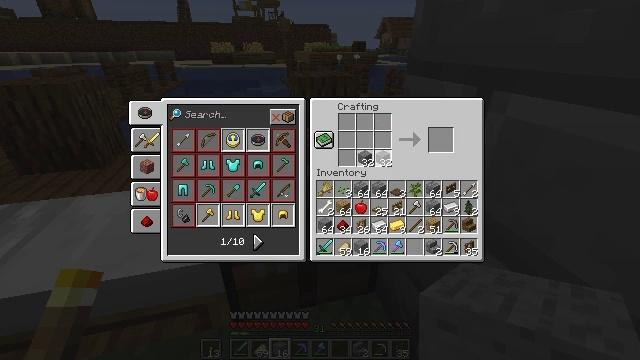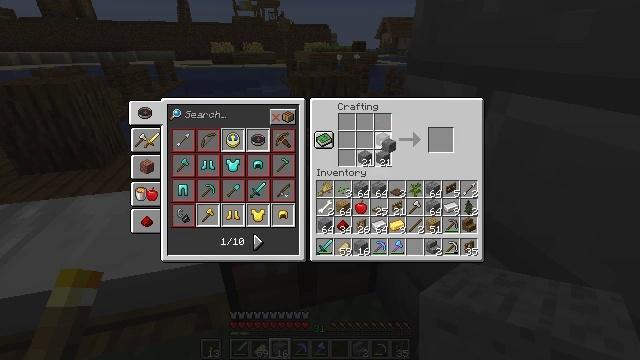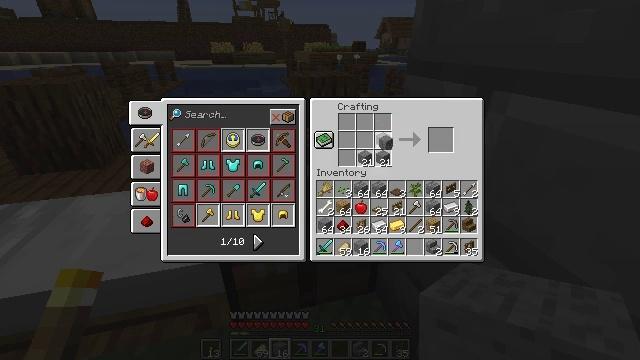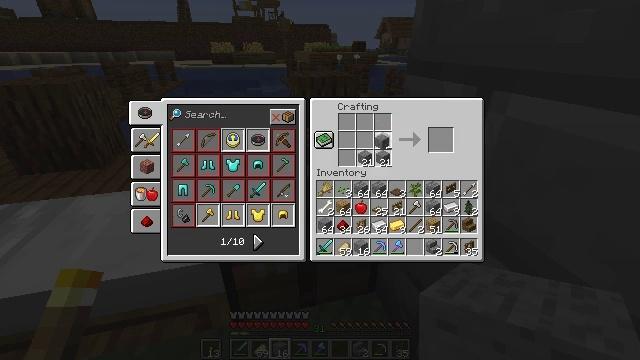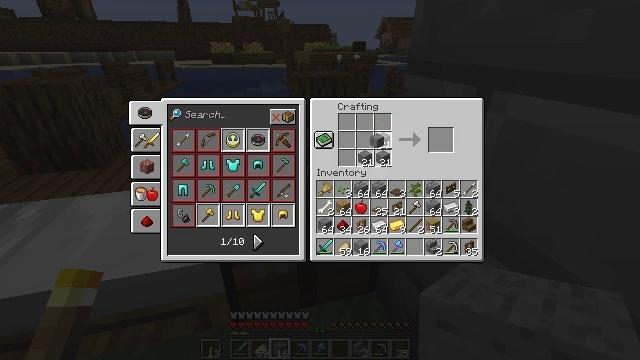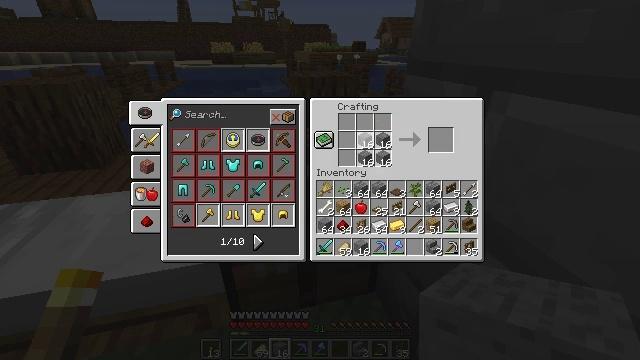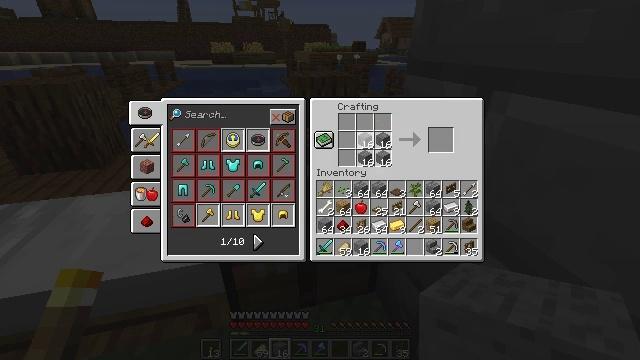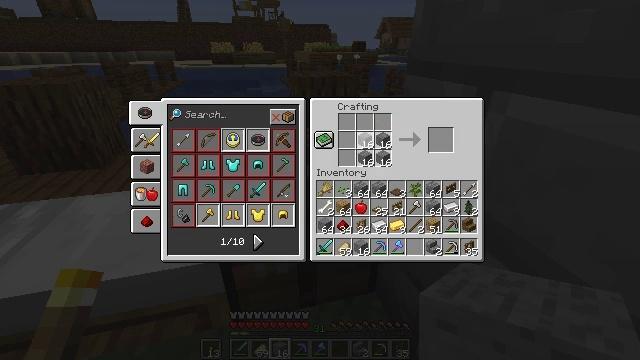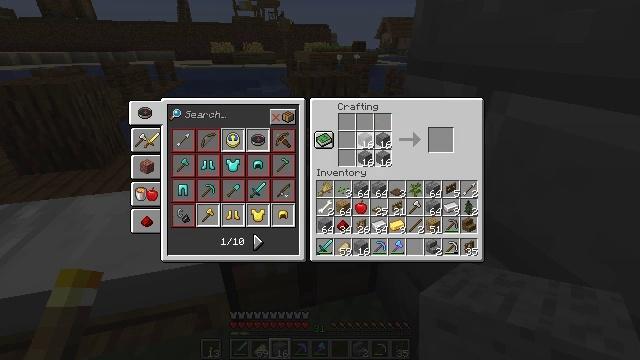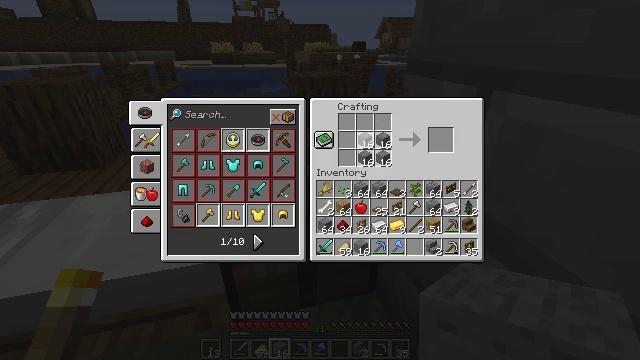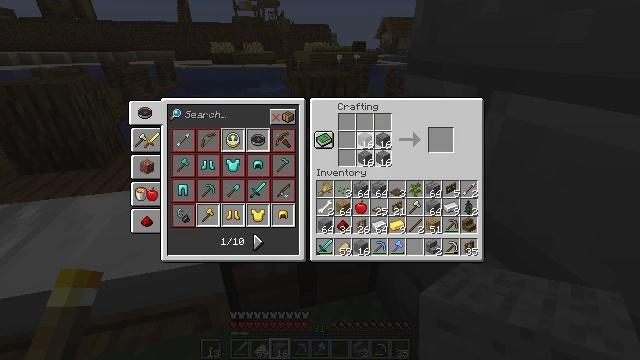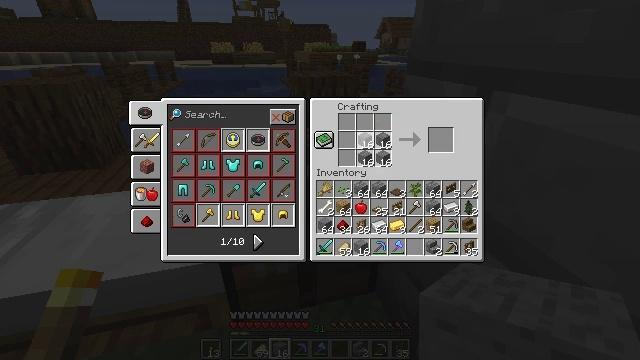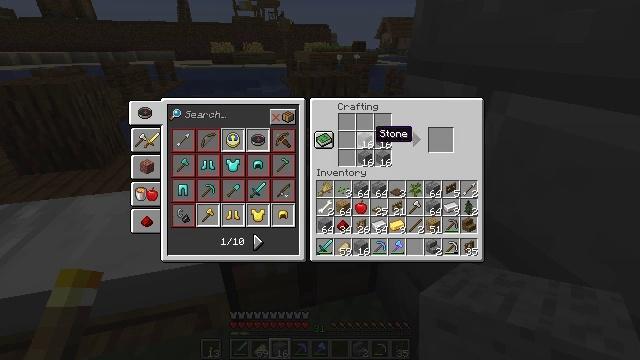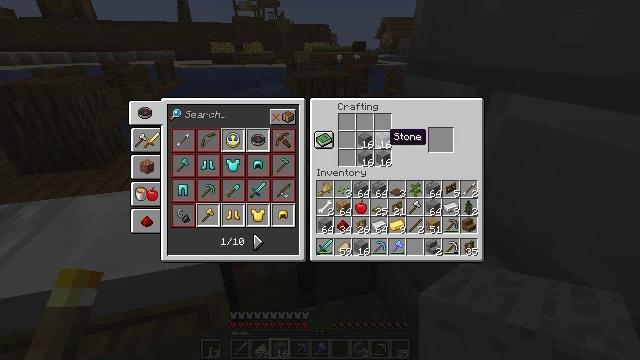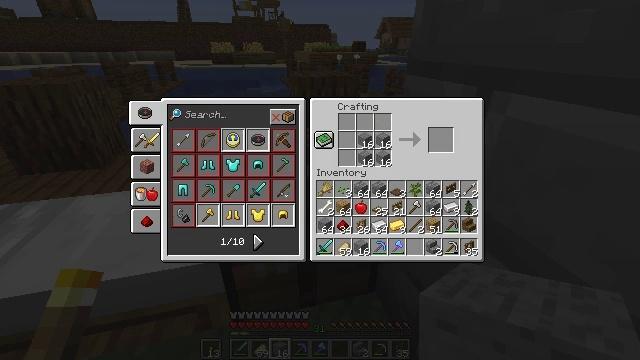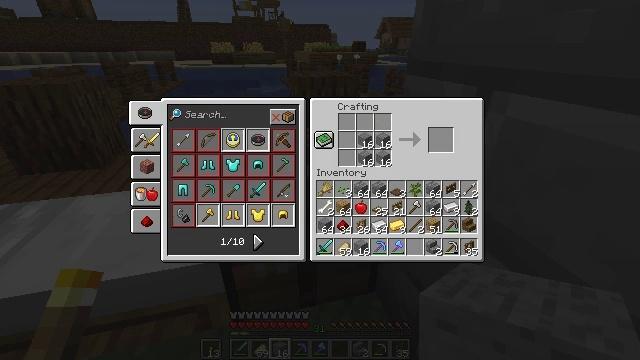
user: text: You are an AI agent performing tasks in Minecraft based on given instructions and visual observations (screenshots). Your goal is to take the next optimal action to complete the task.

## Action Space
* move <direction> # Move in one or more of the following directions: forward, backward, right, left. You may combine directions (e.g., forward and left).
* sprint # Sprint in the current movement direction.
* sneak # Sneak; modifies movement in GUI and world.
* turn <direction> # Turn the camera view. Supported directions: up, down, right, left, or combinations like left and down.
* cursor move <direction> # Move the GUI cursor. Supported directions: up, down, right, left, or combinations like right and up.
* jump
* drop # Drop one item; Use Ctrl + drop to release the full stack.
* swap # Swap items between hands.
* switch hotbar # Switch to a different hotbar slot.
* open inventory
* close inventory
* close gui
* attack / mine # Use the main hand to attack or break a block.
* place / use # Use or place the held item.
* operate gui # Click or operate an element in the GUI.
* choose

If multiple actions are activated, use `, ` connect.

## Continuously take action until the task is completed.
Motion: motion action
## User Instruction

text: Craft stone bricks.
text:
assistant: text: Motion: operate gui
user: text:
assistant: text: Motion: operate gui
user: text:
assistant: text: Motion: operate gui
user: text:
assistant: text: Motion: operate gui
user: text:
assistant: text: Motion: operate gui
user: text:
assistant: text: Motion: operate gui
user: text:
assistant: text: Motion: operate gui
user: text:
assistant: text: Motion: operate gui
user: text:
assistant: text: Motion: operate gui
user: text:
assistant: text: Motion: operate gui
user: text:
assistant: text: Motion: operate gui
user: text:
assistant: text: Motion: no_op
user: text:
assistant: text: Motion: cursor move right
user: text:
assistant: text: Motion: cursor move right
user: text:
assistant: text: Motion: cursor move right
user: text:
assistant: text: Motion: cursor move right
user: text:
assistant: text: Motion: no_op
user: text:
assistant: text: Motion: no_op
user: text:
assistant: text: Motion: sneak
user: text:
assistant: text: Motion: sneak
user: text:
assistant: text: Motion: sneak
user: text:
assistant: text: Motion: sneak
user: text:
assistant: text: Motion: sneak
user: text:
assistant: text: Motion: sneak
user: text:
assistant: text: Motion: sneak
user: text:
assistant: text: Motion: sneak, operate gui
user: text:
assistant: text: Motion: sneak, operate gui
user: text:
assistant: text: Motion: sneak
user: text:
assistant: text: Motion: sneak
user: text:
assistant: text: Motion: sneak